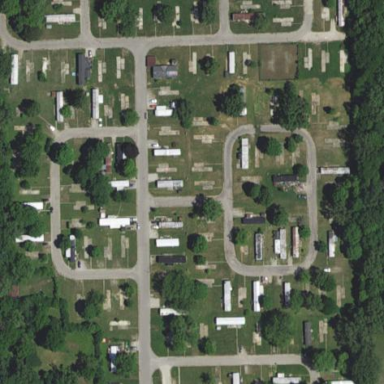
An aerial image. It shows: Residential area designed as mobile home park.